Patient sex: F
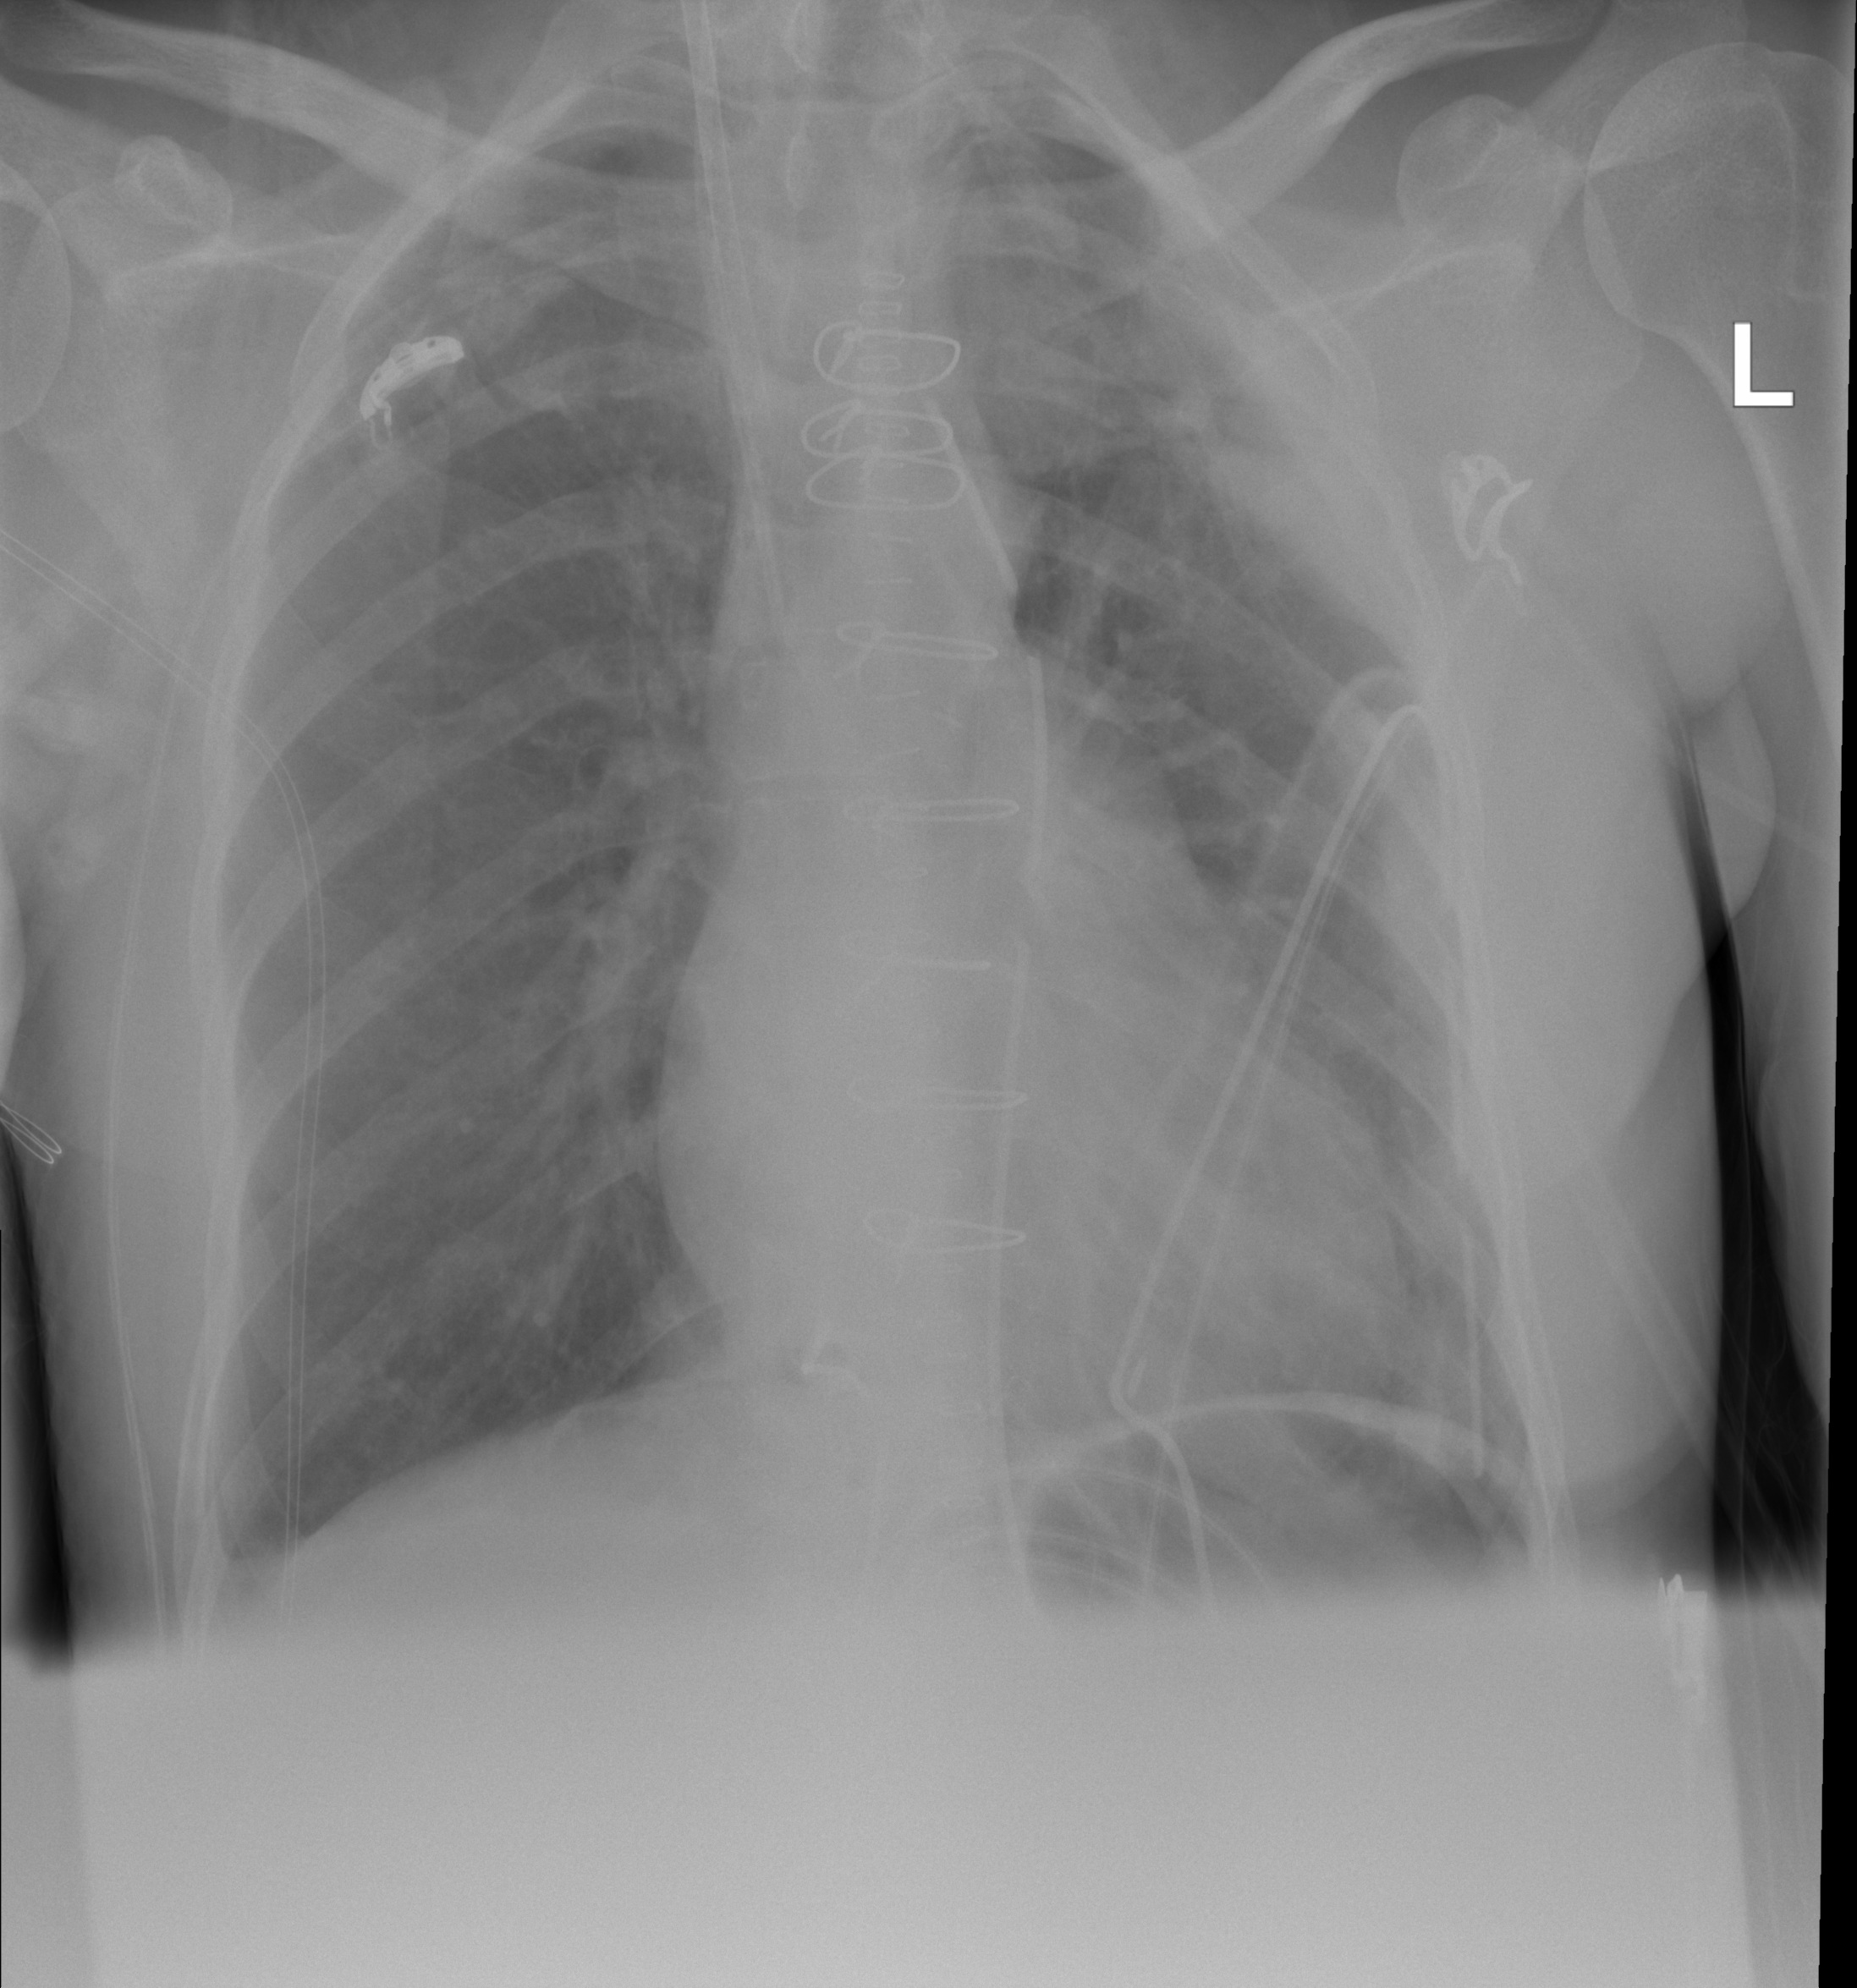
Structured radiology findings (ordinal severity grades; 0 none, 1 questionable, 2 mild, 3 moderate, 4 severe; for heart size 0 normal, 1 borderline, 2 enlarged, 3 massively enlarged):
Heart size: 0
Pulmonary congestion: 0
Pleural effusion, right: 0
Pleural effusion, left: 0
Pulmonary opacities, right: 0
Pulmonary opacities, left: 0
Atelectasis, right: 0
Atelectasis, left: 2